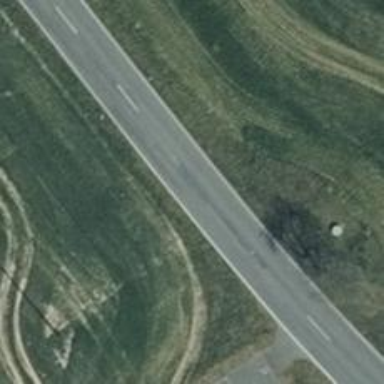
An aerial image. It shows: Tertiary road with asphalt surface.